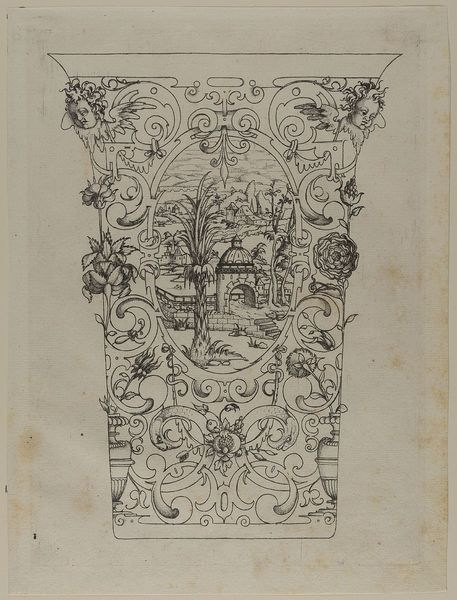
Titel: Becher
Künstler: Paul Flindt
Standort: Hamburg
Institution: Museum für Kunst und Gewerbe Hamburg
Schlagwörter: blumen, köpfe, blüten, oval, engel, krug, ranken, vase, papier, grafik, graphik, ornamente, palme, tor, fotografie, photographie, stadtansicht, becher, maske, medaillon, druckgraphik, druckgrafik, seite, gestalten, girlanden, kunstgewerbe, fabelwesen, pokal, kunsthandwerk, ungeheuer, monster, wasserzeichen, fabeltier, hochrenaissance, landschaften, fabeltiere, landschaftsdarstellung, zwitterwesen, monstrum, reproduktionen, blumengewinde, industriedesign, druckerzeugnisse, schweifwerk, behälter, blüte, gewässer, arecaceae, palmae, ornamentstich, vorlageblätter, punzenstich